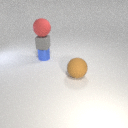
small blue metal cylinder below small gray rubber cube